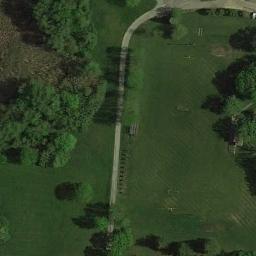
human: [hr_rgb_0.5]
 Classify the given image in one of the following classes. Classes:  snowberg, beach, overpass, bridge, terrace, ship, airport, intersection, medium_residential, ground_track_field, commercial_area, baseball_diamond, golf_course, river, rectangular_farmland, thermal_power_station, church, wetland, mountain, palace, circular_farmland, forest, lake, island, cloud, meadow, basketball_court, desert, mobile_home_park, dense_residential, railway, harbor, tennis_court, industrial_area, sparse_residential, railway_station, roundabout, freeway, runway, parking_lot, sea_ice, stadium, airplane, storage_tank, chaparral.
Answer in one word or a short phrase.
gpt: meadow